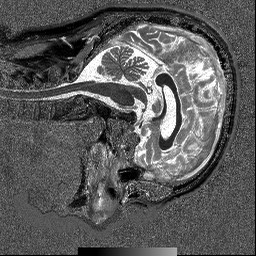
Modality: T1map
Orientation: sagittal
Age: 50
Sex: male
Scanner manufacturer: siemens
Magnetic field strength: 3 T
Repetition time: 5 s
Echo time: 0.00298 s